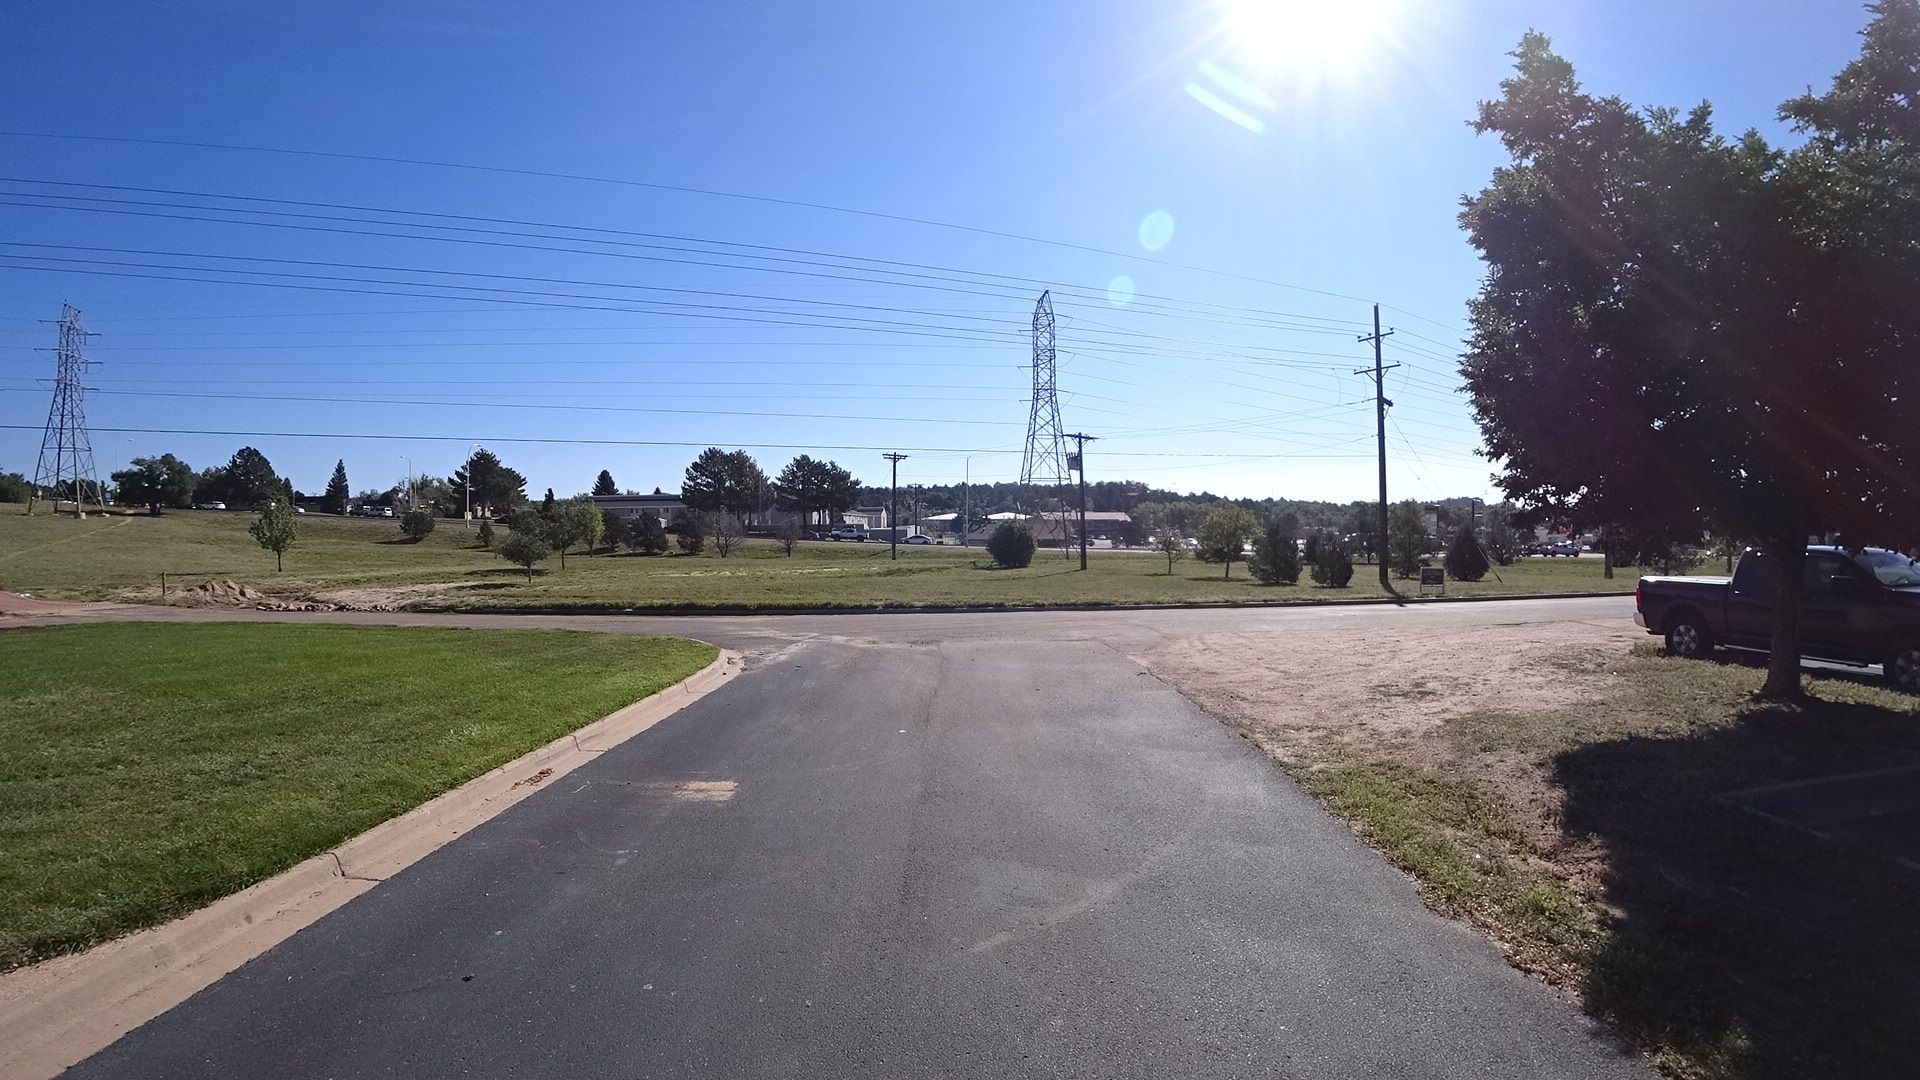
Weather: clear
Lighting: day
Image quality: good
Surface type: cycling surface
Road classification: path, service
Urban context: urban centre
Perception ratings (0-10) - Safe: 4.18, Lively: 2.14, Beautiful: 4.7, Boring: 5.02, Depressing: 2.36, Wealthy: 5.45